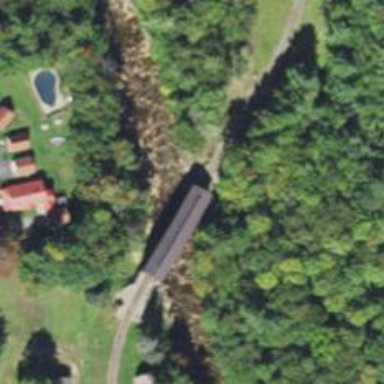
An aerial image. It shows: Covered railway bridge.